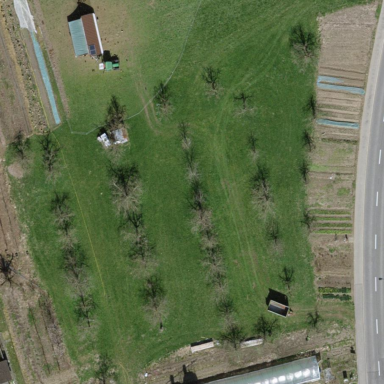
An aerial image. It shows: Orchard.